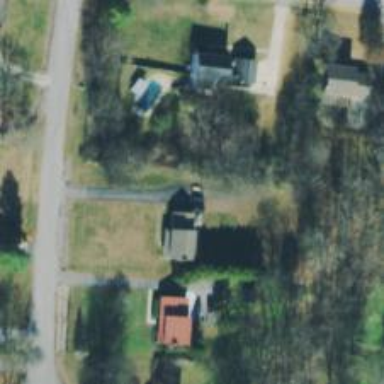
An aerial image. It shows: Driveway.